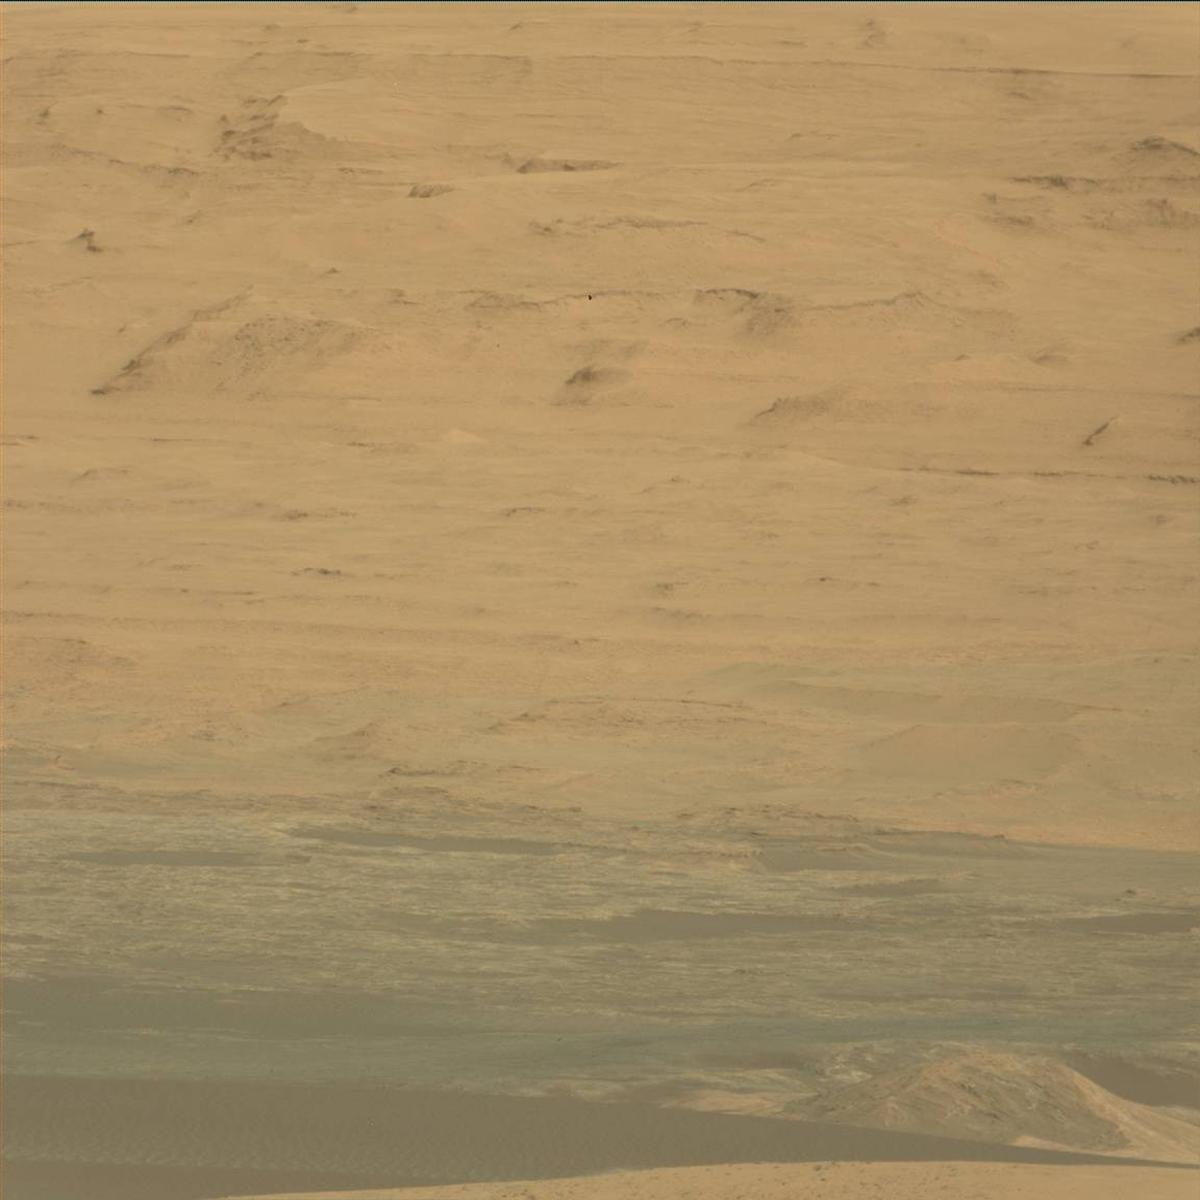
Terrain classes present: Ridge, Sand / Soil